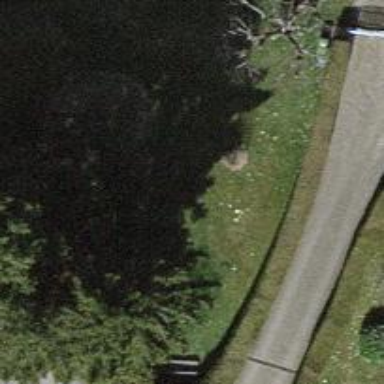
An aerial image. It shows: Garden with deciduous broadleaved trees.